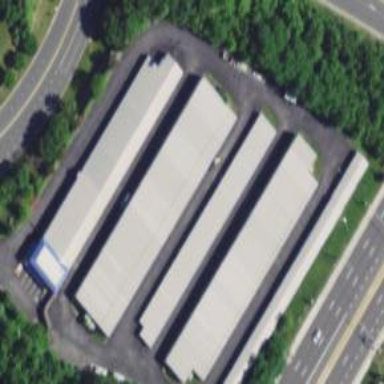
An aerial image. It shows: Commercial building.